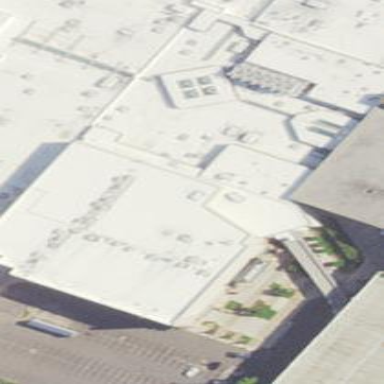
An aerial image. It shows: Retail building that houses cinema.